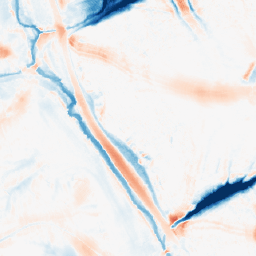
Category: morphological
Decomposition family: morphological
Decomposition parameters: operation: average
size: 20
Upsampling method: nearest
Upsampling parameters: scale: 2
Upsampling scale: 2